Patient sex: M
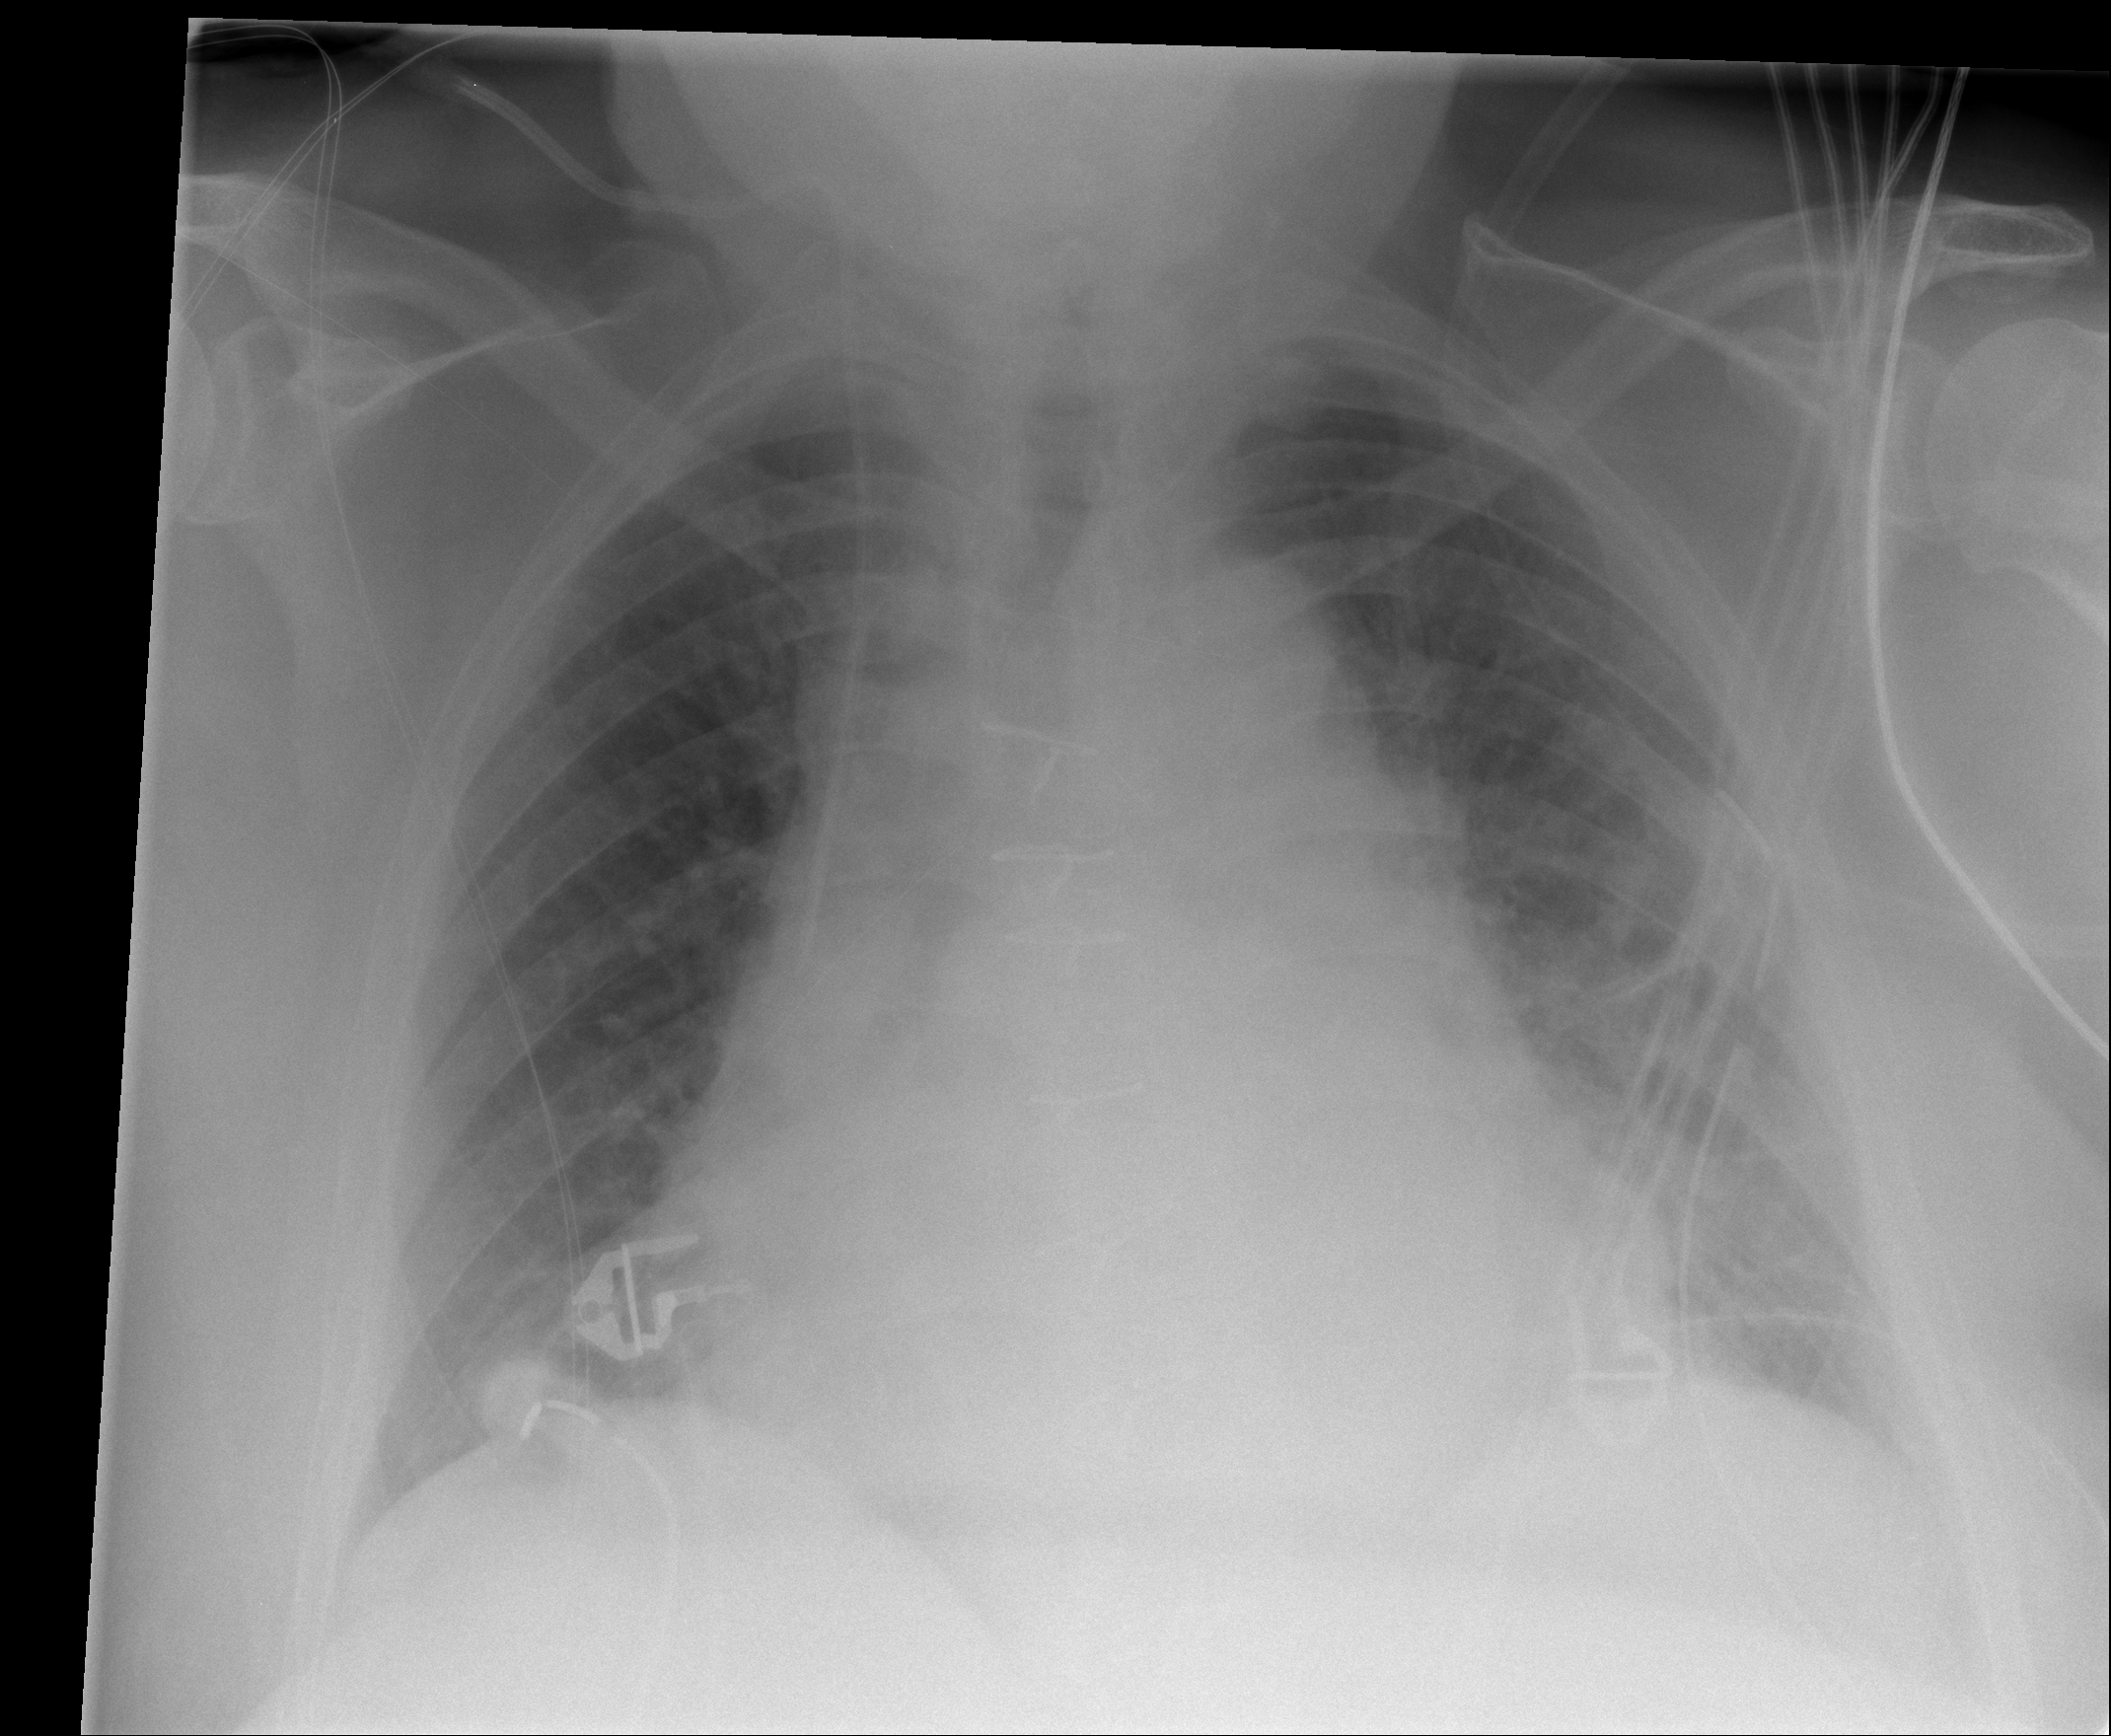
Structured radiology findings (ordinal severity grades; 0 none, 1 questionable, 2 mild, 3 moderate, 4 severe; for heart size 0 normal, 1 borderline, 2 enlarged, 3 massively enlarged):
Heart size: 2
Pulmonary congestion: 2
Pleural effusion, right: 0
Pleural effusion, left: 2
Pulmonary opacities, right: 1
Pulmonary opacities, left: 2
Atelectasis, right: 2
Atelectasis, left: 2